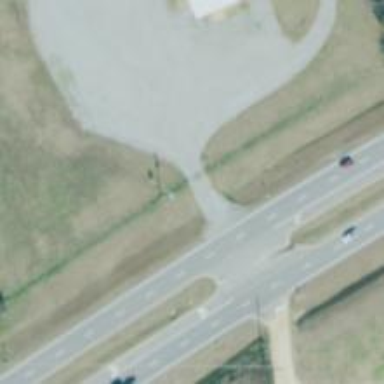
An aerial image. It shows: Dual carriageway expressway with asphalt surface. It is classified as trunk highway.